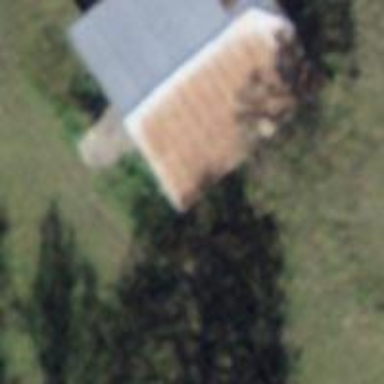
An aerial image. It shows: Rural barn.